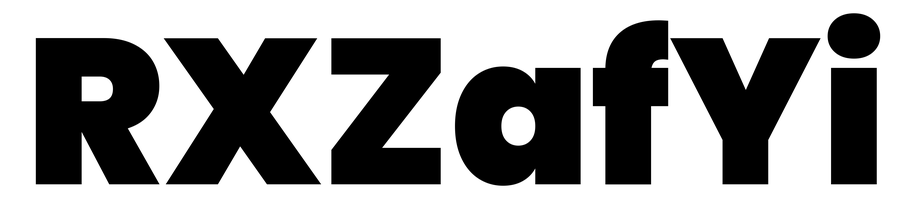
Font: Poppins-Black